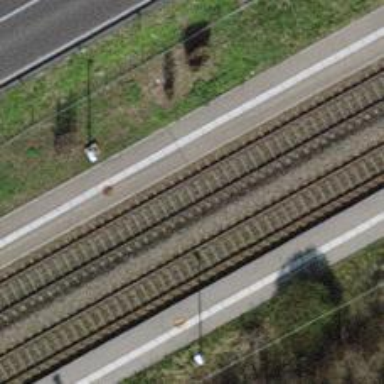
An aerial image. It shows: Stop position for public transport at railway stop.